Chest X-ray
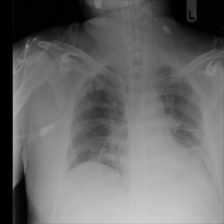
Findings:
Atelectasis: positive
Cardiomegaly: negative
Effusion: negative
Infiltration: positive
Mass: negative
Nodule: negative
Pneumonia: negative
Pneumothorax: negative
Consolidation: negative
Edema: positive
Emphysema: negative
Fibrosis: negative
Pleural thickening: negative
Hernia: negative